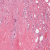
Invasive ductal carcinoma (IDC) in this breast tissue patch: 1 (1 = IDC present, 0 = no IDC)